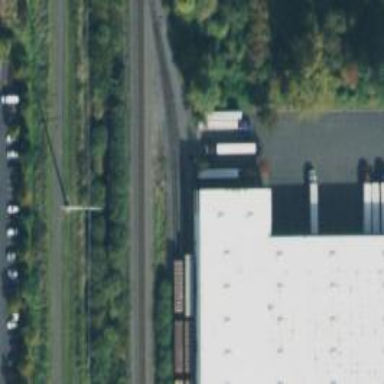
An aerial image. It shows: Rail spur service.